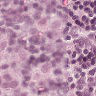
Metastatic tissue present: yes